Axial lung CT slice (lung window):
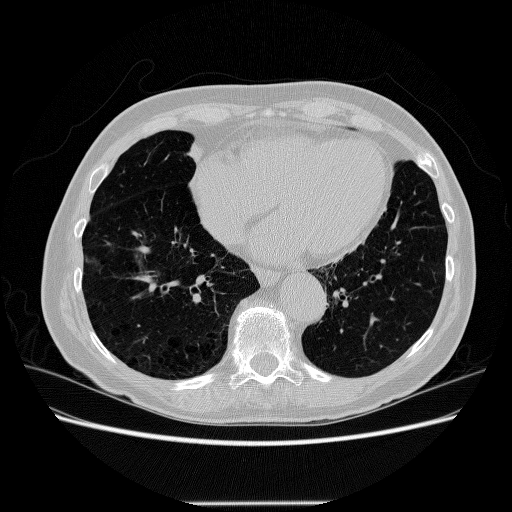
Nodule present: no